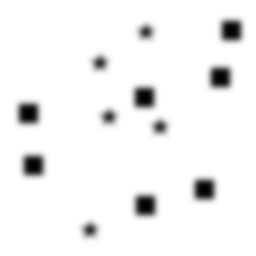
Squares: 7
Triangles: 0
Stars: 5
Total shapes: 12